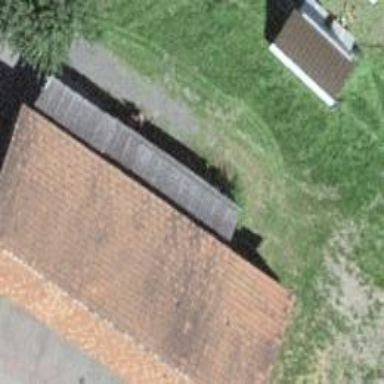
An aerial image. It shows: Shed.